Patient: sex F, age 37
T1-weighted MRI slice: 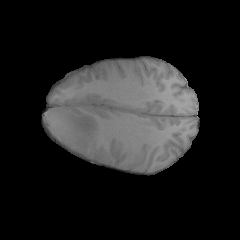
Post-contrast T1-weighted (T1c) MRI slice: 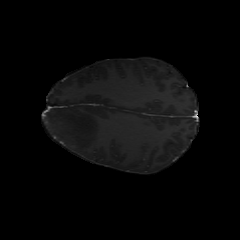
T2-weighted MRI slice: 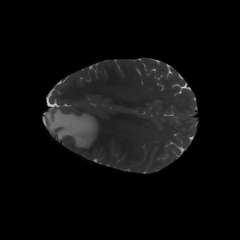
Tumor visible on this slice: yes
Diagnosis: Glioblastoma, IDH-wildtype
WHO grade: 4